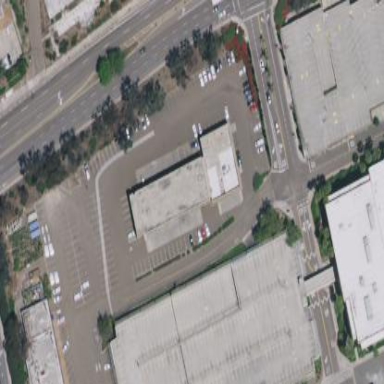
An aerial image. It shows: Commercial building.